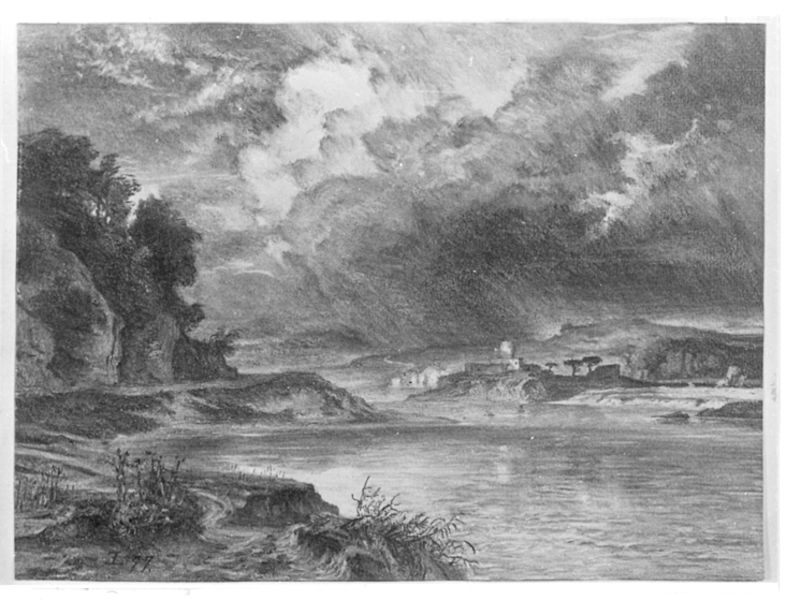
Titel: Italienische Landschaft mit Seeufer unter Gewitterhimmel
Künstler: Emil Lugo
Standort: Karlsruhe
Institution: Staatliche Kunsthalle Karlsruhe
Schlagwörter: baum, berg, dunkel, felsen, gewitter, himmel, meer, wasser, weiß, wolken, bäume, fluss, landschaft, see, stadt, ufer, äste, grau, licht, nacht, schwarz, zeichnung, gras, haus, weg, wolke, malerei, öl, ferne, gräser, häuser, hügel, kalt, nass, spiegelung, wind, busch, büsche, gewässer, pfad, sonne, pflanzen, wald, turm, küste, strand, wellen, italien, abhang, berge, fels, hang, dorf, grafik, böschung, friedrich, mündung, romantik, sturm, unwetter, wetter, wild, menschenleer, bucht, klippe, ozean, steilküste, regen, burg, kohle, radierung, schwarzweiß, bleistift, kunst, himme, blitz, palmen, planzen, heroische landschaft, donner, liht, steilufer, egen, 77, blestift, weg am see, unreguliert